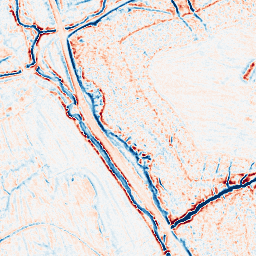
Category: edge_preserving
Decomposition family: bilateral
Decomposition parameters: d: 9
sigma_color: 75
sigma_space: 75
Upsampling method: cubic_catmull_rom
Upsampling parameters: scale: 2
Upsampling scale: 2